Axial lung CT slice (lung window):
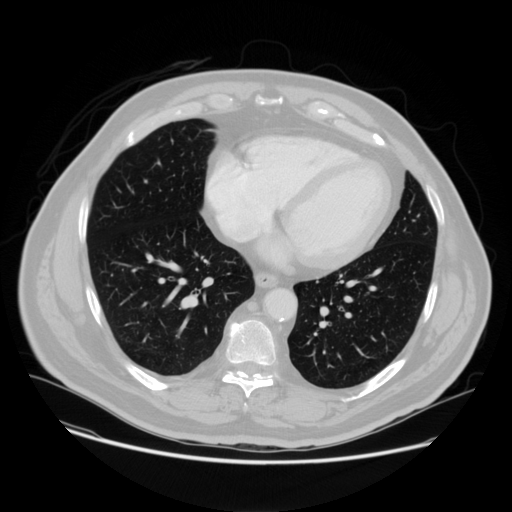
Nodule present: no